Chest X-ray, PA view. Patient: 58 years old, sex M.
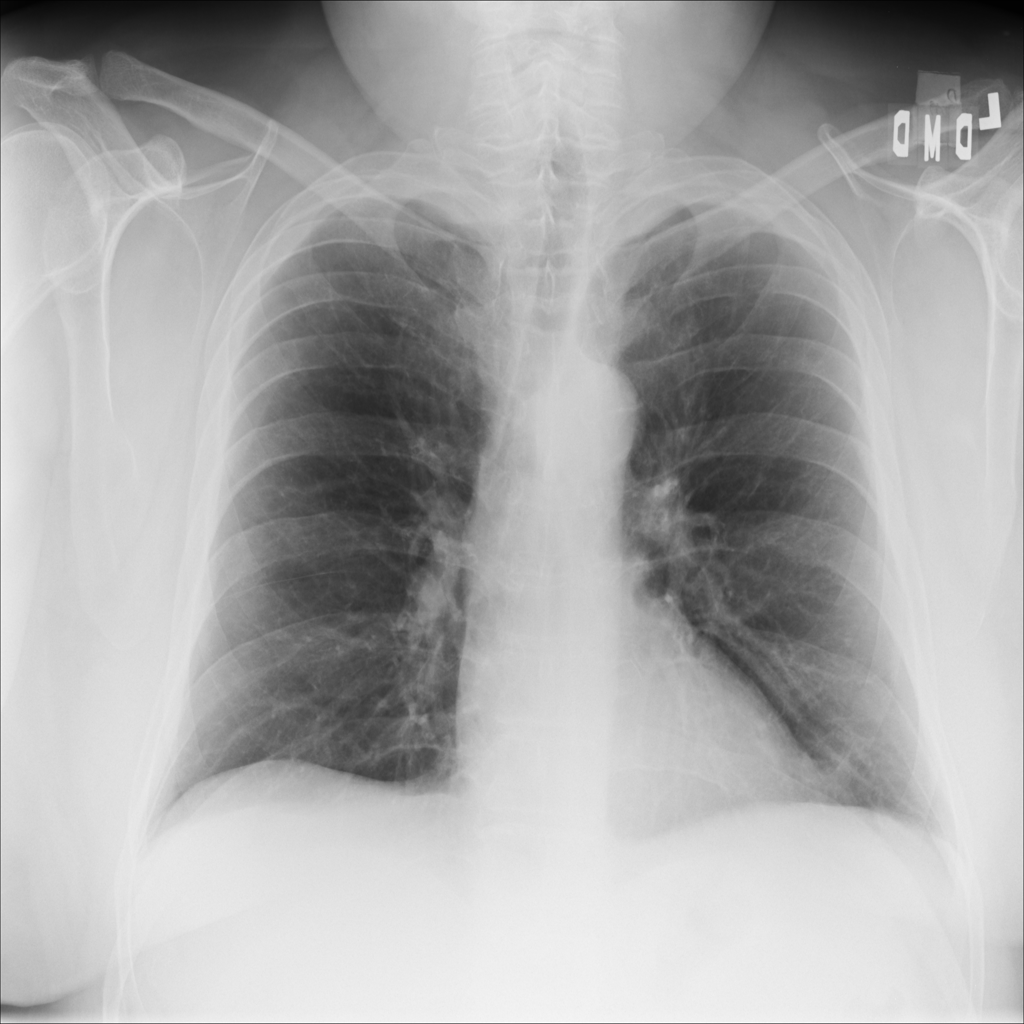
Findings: No Finding